Field crop: maize
Growth stage: 2
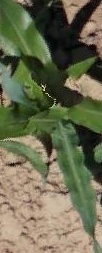
Species: maize